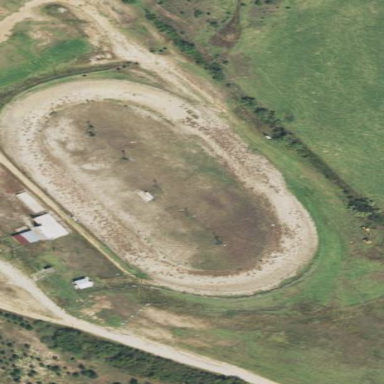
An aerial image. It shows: Unpaved raceway used for motor sports such as karting and motocross.